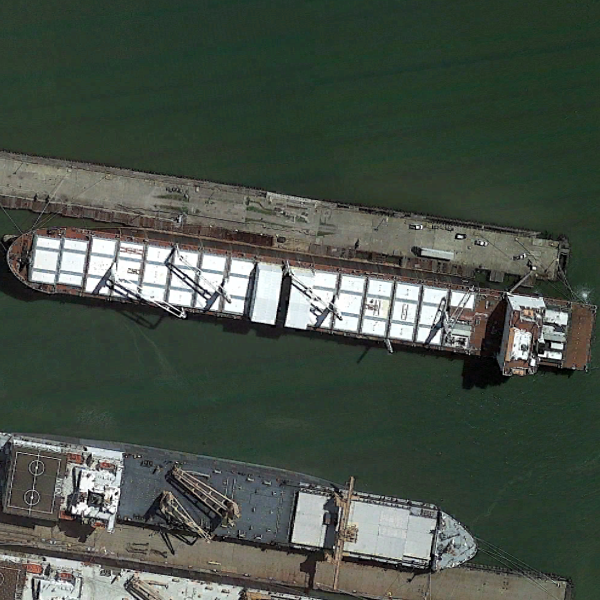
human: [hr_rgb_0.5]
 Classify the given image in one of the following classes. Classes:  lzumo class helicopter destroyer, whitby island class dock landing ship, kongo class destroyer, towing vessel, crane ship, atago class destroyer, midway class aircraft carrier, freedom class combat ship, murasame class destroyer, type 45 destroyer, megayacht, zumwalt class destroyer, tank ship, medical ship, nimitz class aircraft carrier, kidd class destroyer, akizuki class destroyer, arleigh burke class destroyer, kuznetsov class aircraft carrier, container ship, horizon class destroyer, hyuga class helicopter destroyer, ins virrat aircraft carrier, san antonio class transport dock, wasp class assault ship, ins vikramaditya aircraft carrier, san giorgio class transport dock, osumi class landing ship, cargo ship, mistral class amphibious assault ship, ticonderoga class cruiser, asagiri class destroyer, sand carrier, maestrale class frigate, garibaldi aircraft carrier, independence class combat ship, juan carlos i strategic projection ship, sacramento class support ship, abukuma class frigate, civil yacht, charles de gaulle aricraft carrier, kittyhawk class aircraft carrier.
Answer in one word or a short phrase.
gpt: Cargo ship